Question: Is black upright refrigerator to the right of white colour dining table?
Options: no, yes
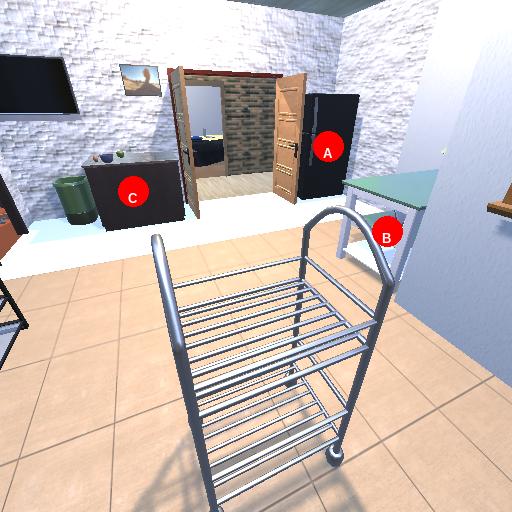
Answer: no